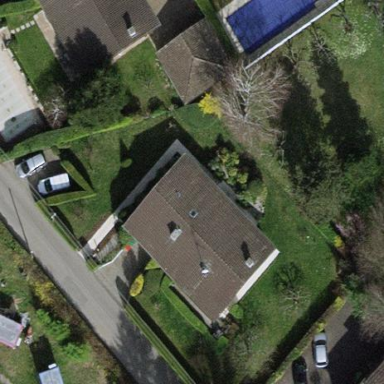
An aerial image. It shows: Garden surrounded by fence.